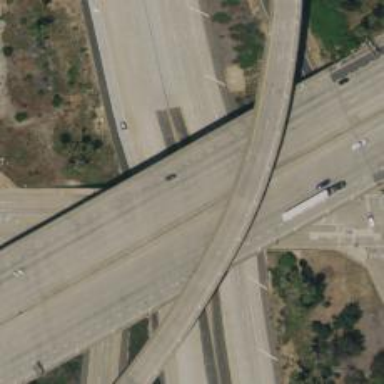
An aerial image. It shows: Motorway junction.